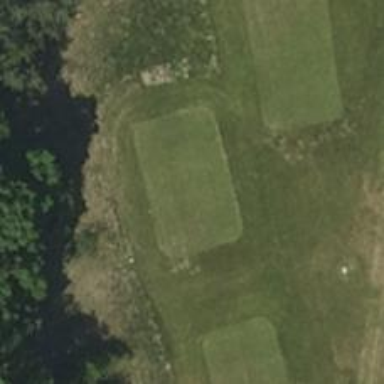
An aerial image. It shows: Golf tee.